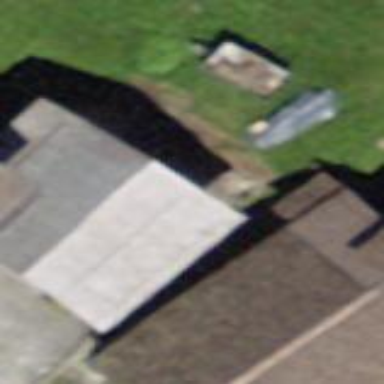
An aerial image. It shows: Shed building.